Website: ulta-beauty
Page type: payment
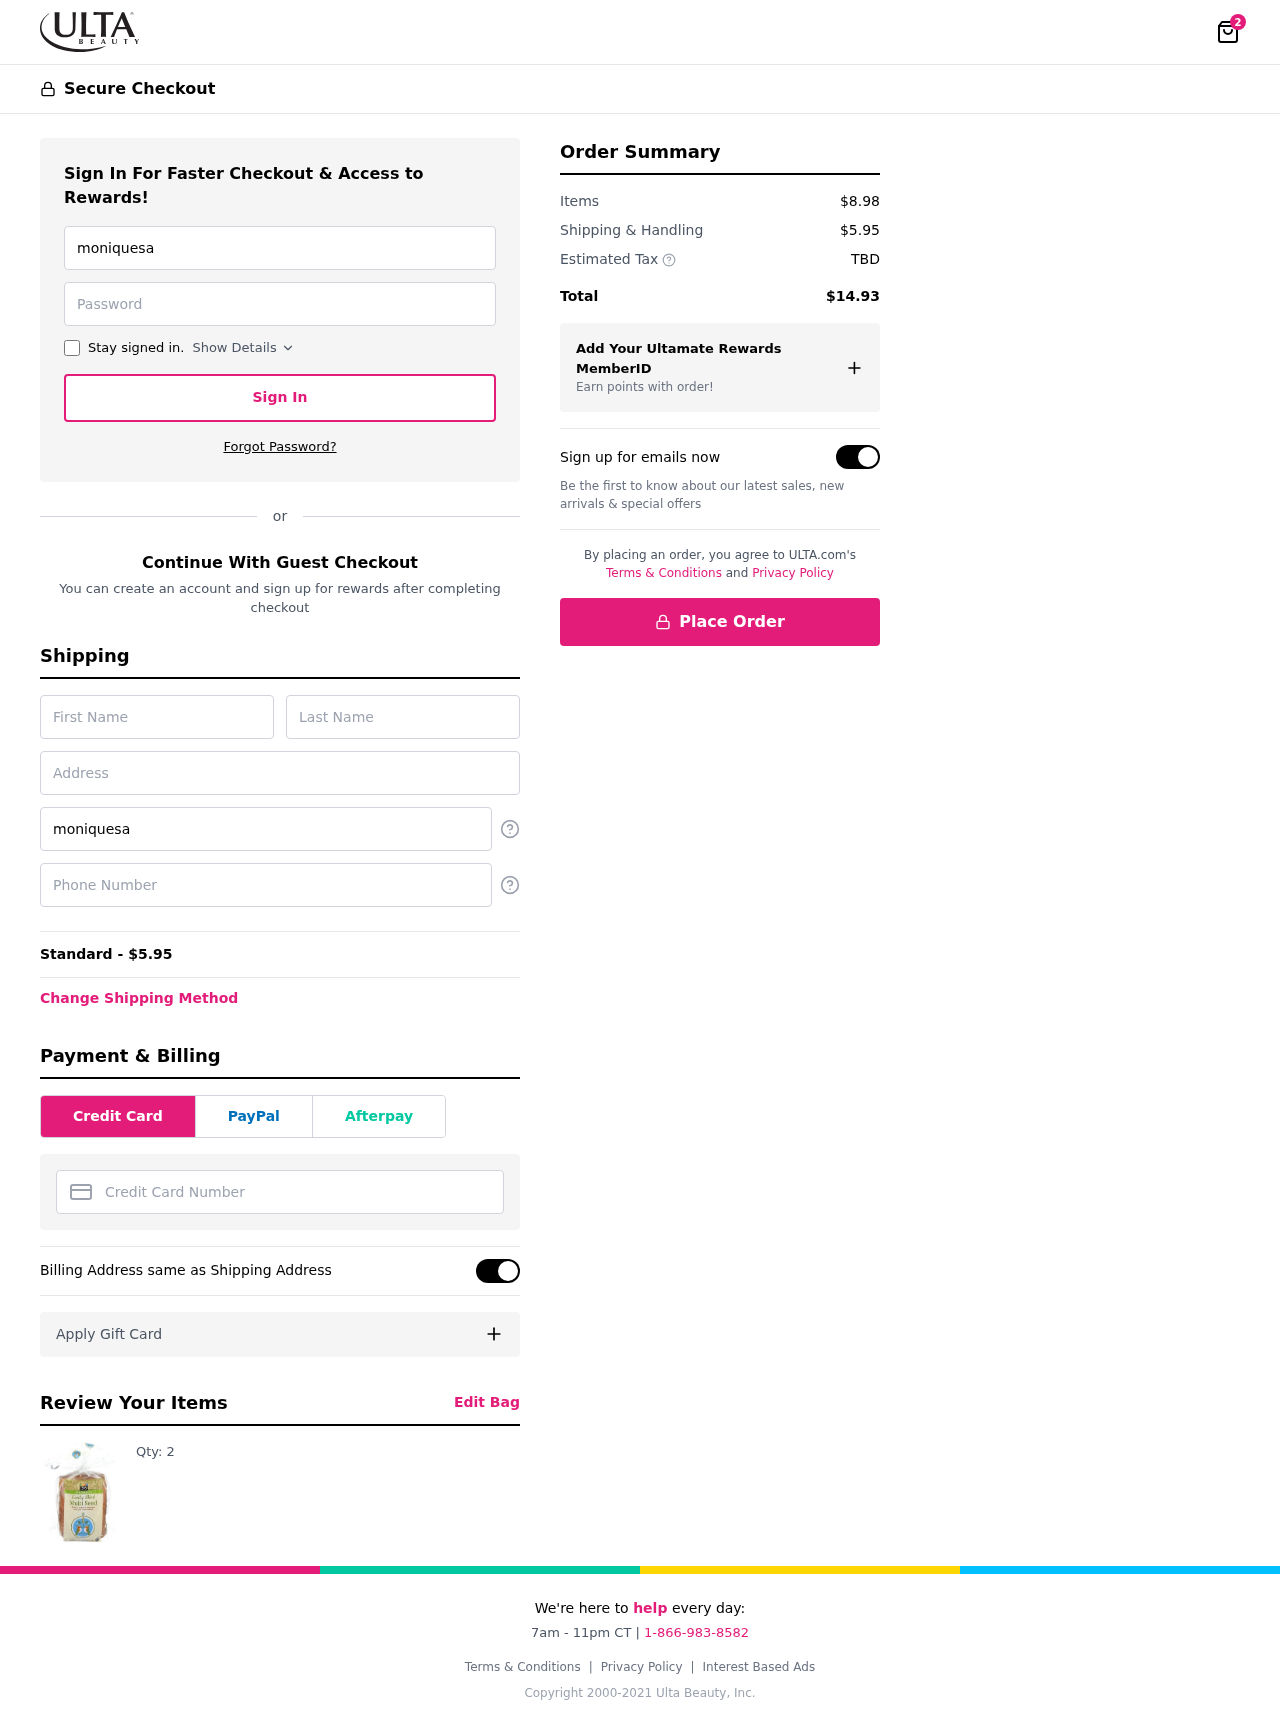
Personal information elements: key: PII_CARD_NUMBER
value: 3477 2529 4031 343
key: PII_EMAIL
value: moniquesanchez@yahoo.com
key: PII_FIRSTNAME
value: Monique
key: PII_LASTNAME
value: Sanchez
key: PII_PHONE
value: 9413586099
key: PII_STREET
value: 48664 Lindsay Shores
Product elements: key: PRODUCT1_QUANTITY
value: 2
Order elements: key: ORDER_NUM_ITEMS
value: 2
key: ORDER_SHIPPING_COST
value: $5.95
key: ORDER_SHIPPING_COST
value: Standard - $5.95
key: ORDER_SUBTOTAL
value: $8.98
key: ORDER_TAX
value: TBD
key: ORDER_TOTAL
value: $14.93